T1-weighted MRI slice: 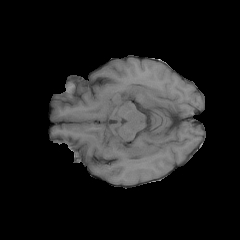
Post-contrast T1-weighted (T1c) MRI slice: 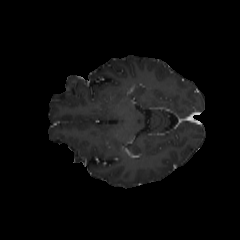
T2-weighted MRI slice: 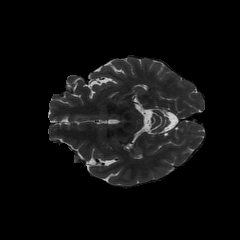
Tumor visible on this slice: no